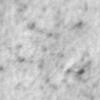
Label: no_change